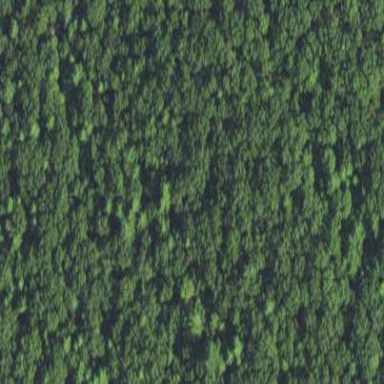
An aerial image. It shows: Woodland consisting mainly of needle-leaved trees.